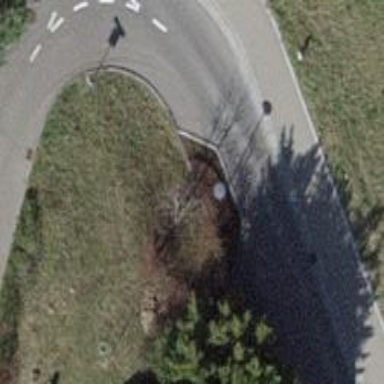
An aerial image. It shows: Traffic calming feature called choker.